Field crop: tomato
Growth stage: 2
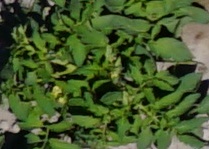
Species: tomato